Interaction volume radius: 5 \u00c5
Interaction volume height: 25 \u00c5
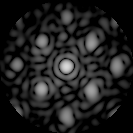
Disorder parameter: 0.344